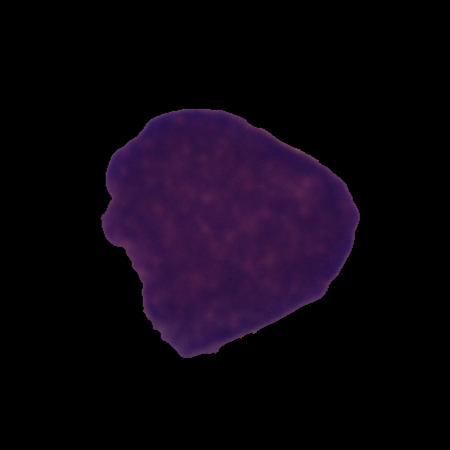
Label: cancer